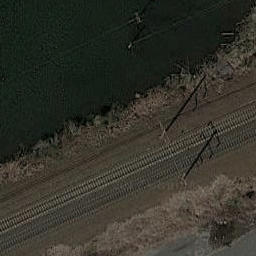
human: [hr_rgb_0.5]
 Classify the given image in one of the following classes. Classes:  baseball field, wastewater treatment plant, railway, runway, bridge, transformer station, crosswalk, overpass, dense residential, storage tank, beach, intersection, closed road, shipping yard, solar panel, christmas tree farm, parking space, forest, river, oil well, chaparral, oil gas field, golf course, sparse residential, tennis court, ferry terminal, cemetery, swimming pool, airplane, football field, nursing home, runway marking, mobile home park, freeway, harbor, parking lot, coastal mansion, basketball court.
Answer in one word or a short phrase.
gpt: railway